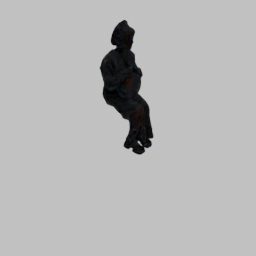
Label: people